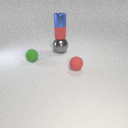
large gray metal sphere behind small red rubber sphere